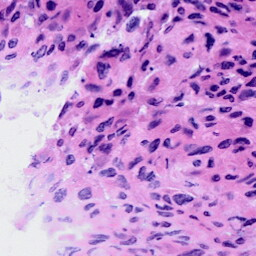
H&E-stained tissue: Cervix